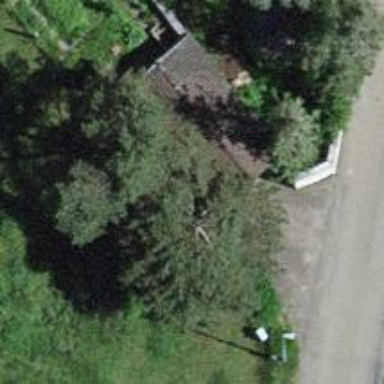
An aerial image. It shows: Garage.